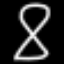
Label: hourglass